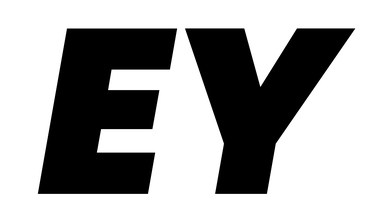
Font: Poppins-BlackItalic